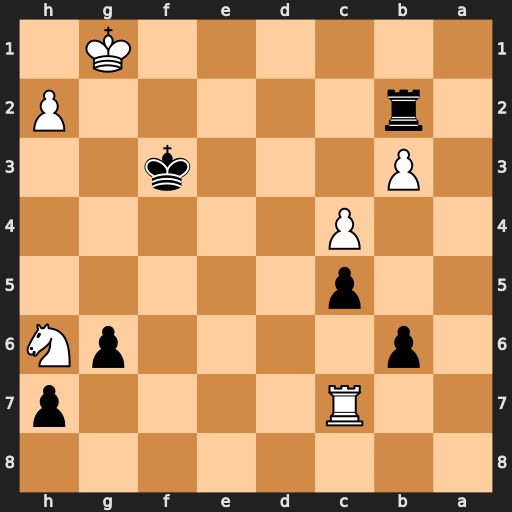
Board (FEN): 8/2R4p/1p4pN/2p5/2P5/1P3k2/1r5P/6K1
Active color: b
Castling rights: -
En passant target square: -
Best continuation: Rb1#